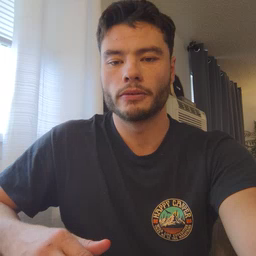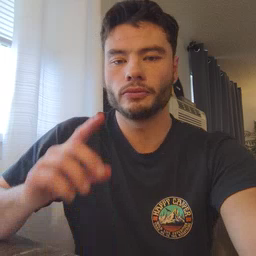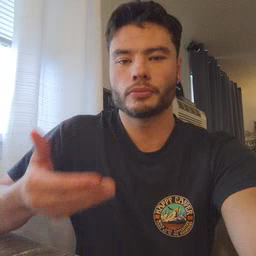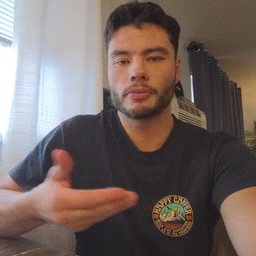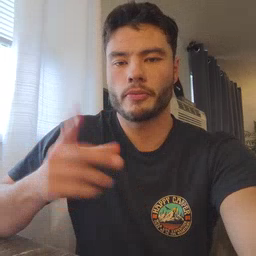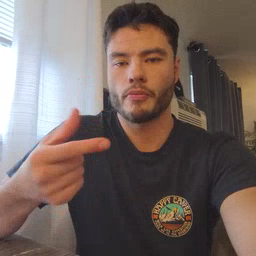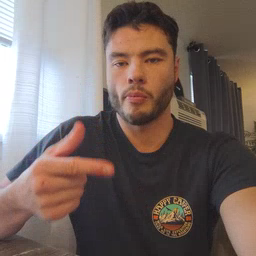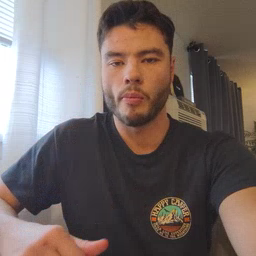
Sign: puppy